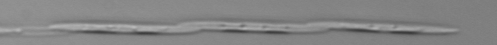
Label: Pseudo-nitzschia